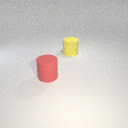
large red rubber cylinder to the left of large yellow rubber cylinder